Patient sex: M
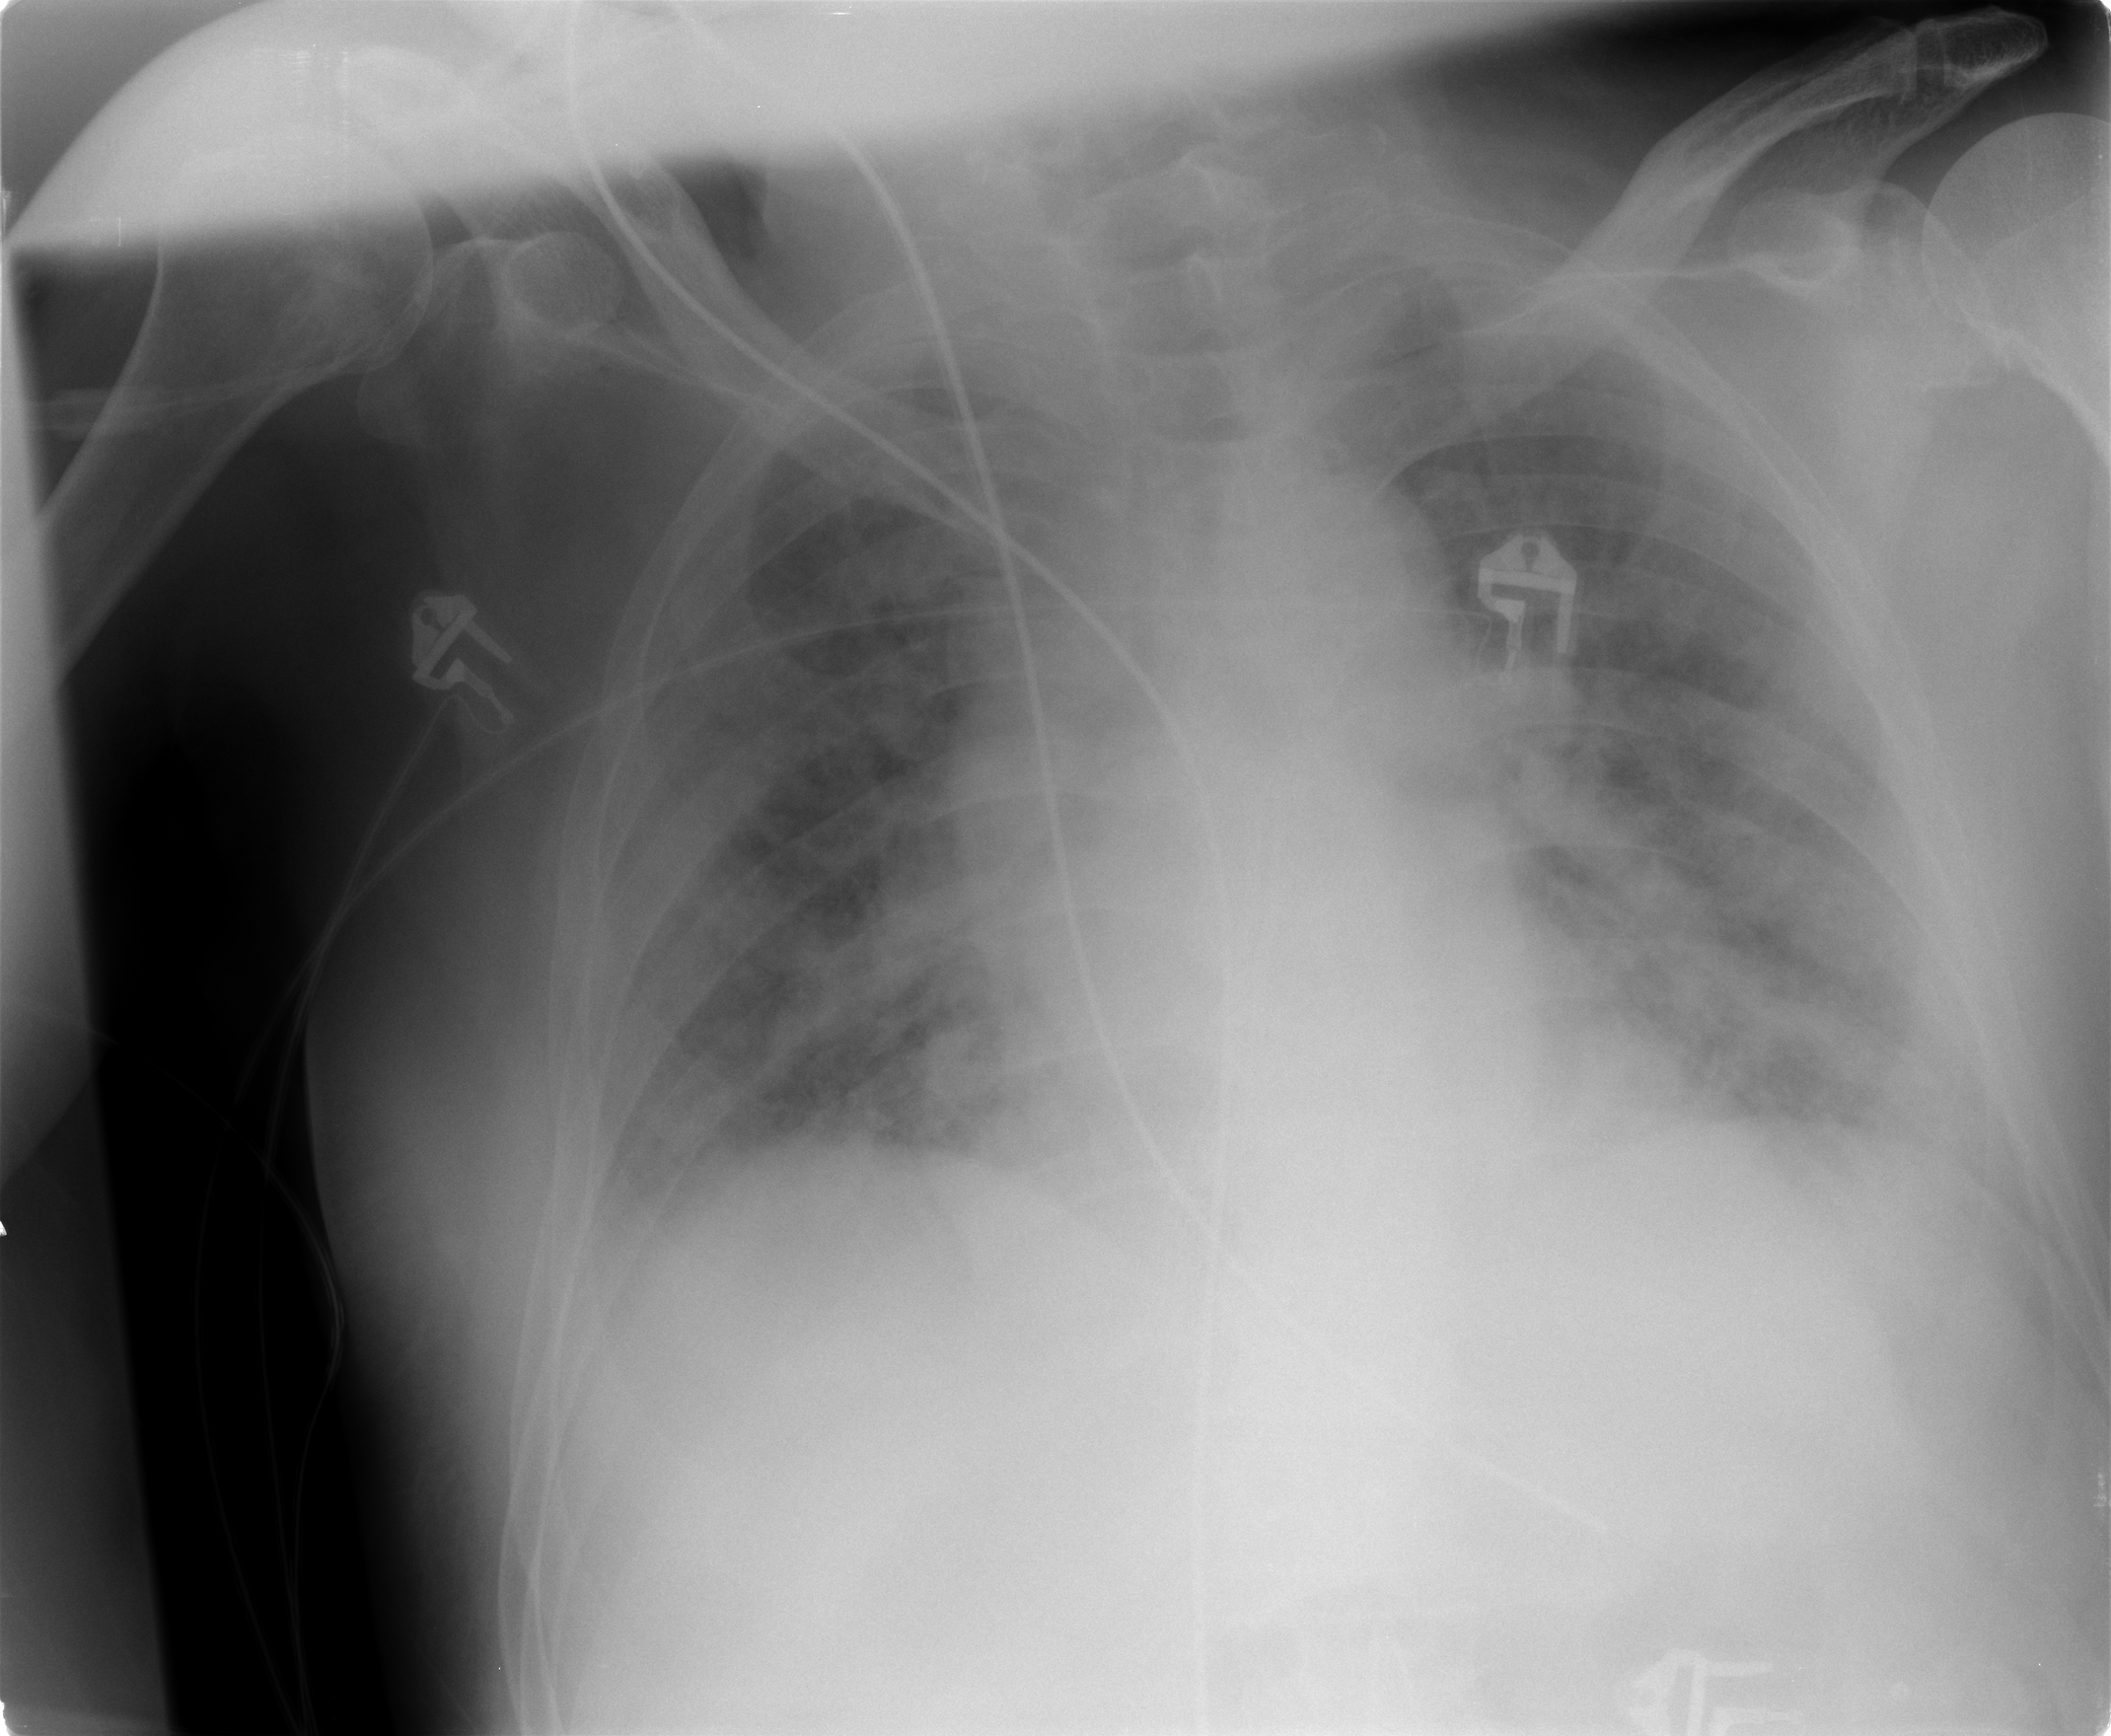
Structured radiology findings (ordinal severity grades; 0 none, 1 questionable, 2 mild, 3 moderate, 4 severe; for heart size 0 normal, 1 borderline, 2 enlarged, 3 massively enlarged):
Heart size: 0
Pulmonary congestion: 3
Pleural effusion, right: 2
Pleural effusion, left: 2
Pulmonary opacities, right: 3
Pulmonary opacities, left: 3
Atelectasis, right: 3
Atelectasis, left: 3